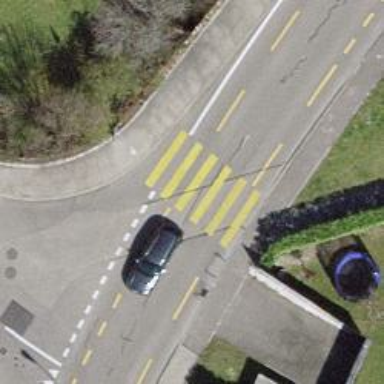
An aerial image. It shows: Uncontrolled zebra crossing with notable zebra markings.